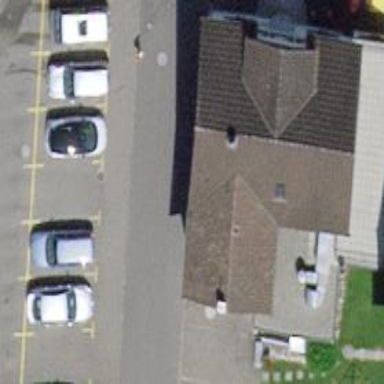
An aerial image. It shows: Gabled residential building with restaurant.